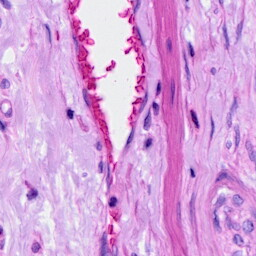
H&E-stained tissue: Ovarian